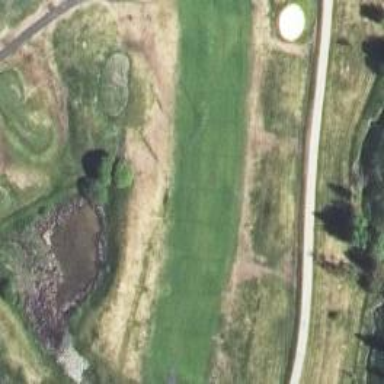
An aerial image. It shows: View of golf hole.